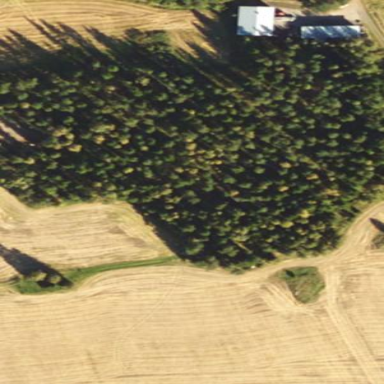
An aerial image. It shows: Forest area.